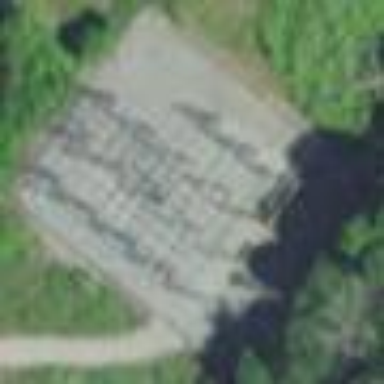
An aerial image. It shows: Power substation with fence around it. The substation is used for switching.